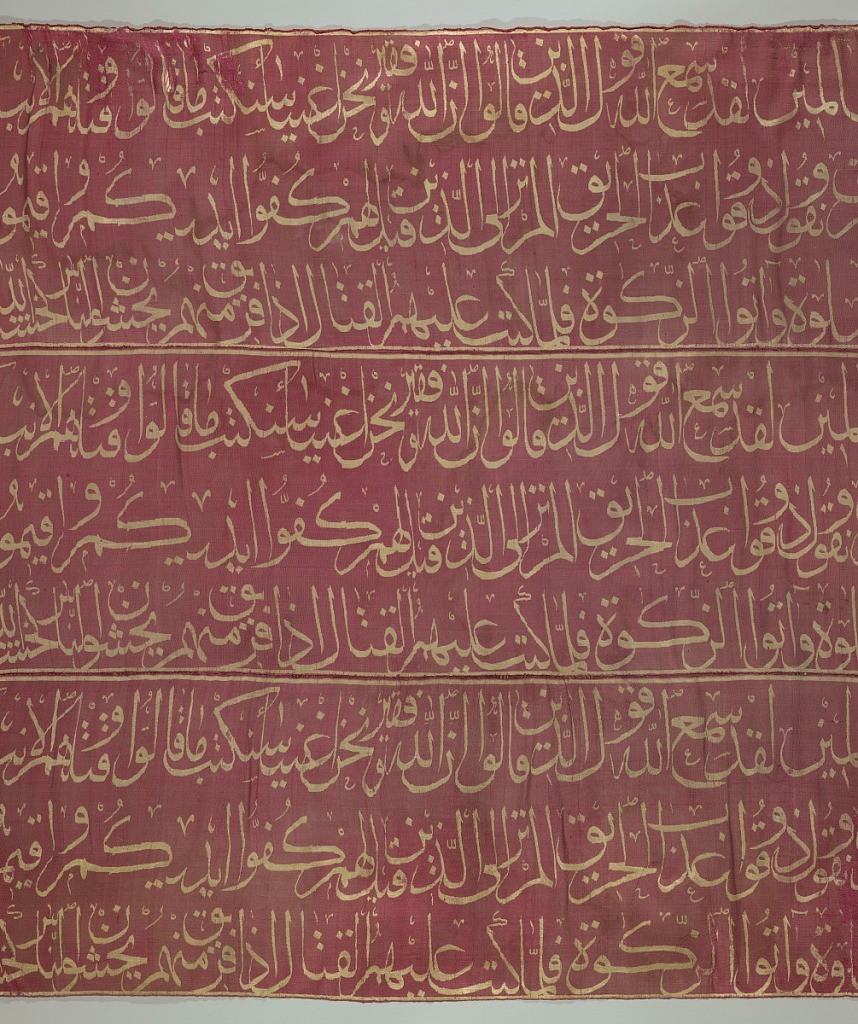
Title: Panel
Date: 17th century
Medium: silk Technique: woven
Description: Three identical horizontal panels of ribbed pink silk, each with a double row of Arabic script in white, running parallel with the warps. Lined with heavy white cotton cloth with double thickness at top for hanging.